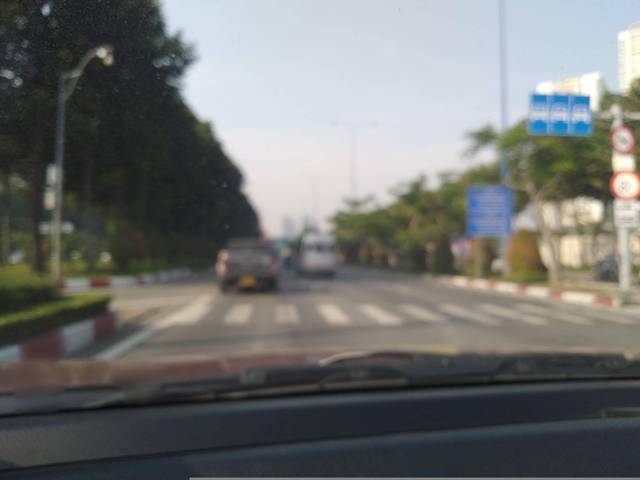
Region: Vietnam
Coordinates: 10.776, 106.727